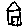
Label: house